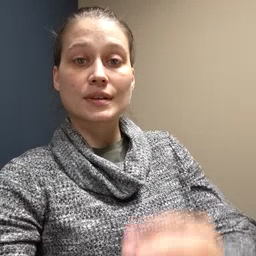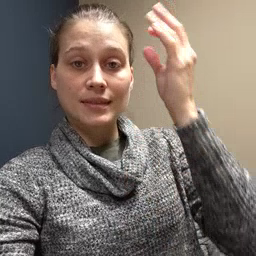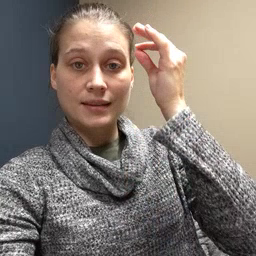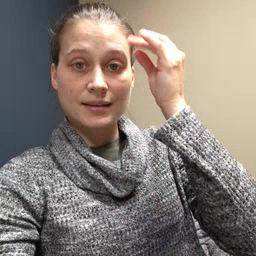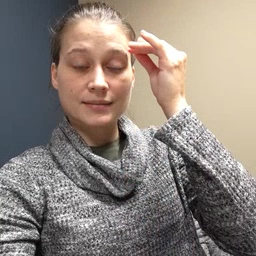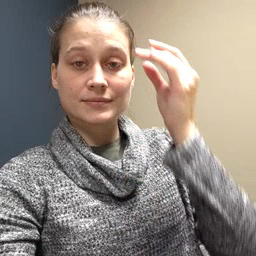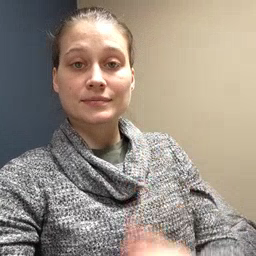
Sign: think